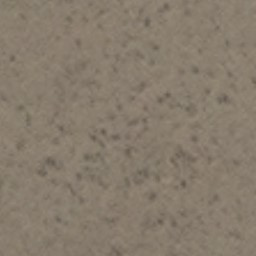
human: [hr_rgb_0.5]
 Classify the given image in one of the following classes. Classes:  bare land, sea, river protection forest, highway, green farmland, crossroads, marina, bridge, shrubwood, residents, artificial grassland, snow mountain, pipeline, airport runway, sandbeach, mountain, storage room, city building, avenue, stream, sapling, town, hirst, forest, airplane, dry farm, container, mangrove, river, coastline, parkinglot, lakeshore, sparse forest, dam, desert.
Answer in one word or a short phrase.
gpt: bare land